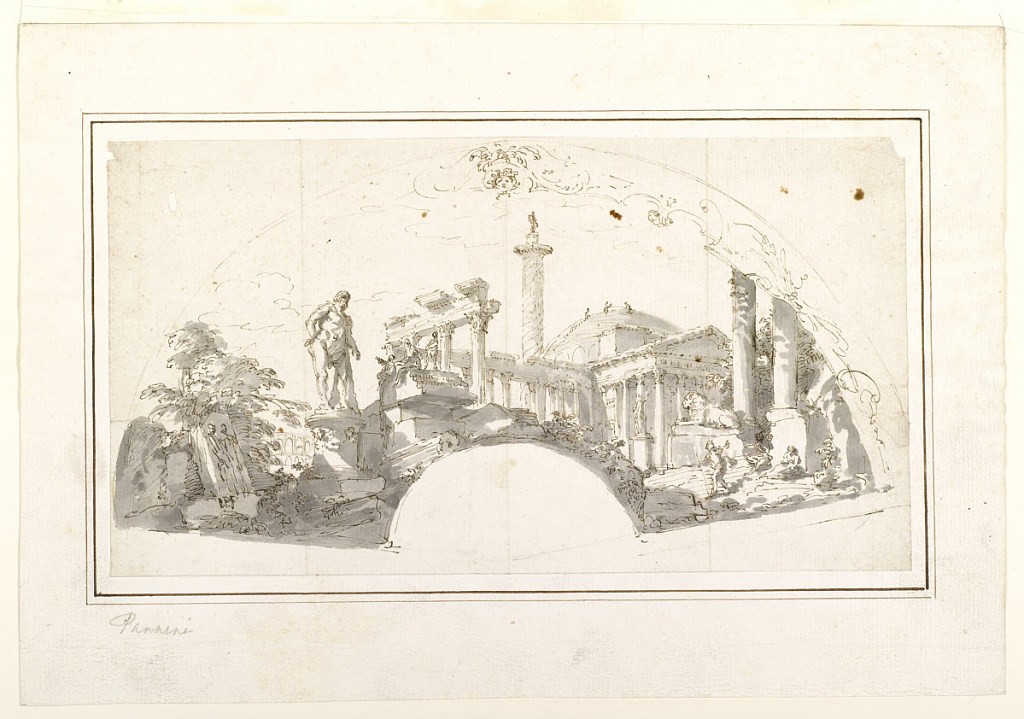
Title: Design for a Fan: Capriccio with Roman Ruins and the Farnese Hercules
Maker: Giovanni Paolo Panini, Italian, 1691 - 1765
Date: ca. 1750
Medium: Pen and brown ink, brush and gray wash, graphite on cream laid paper, lined
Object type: Drawing
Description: Semi-circular design corresponding to the shape of an open fan, illustrated with Roman ruins and statuary. Identifiable imagery includes the Farnese Hercules, the Pantheon and the lion fountain of the capital. At the top in pen and ink, a sketch for a border decoration.